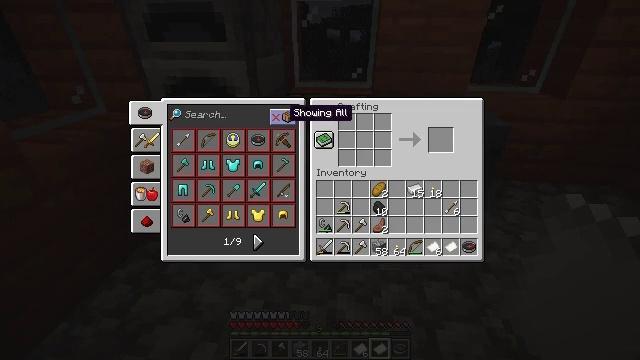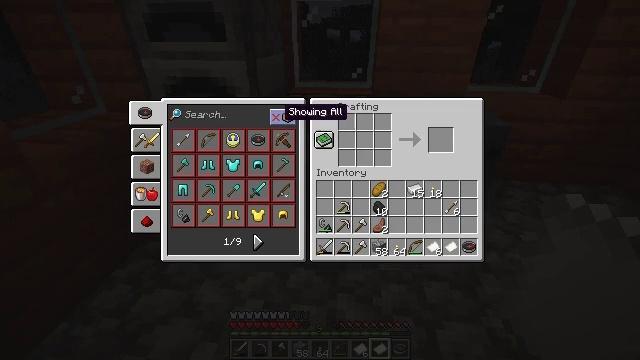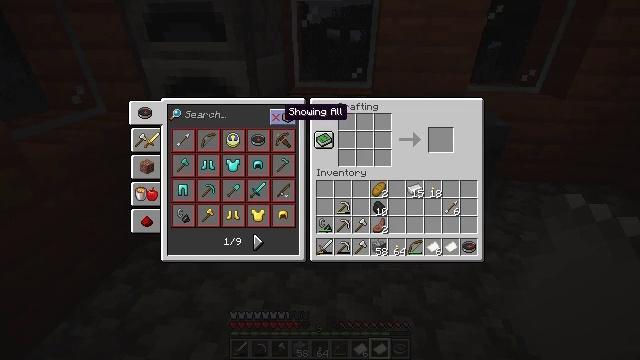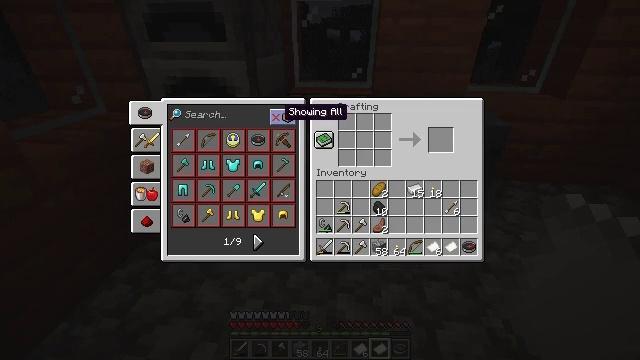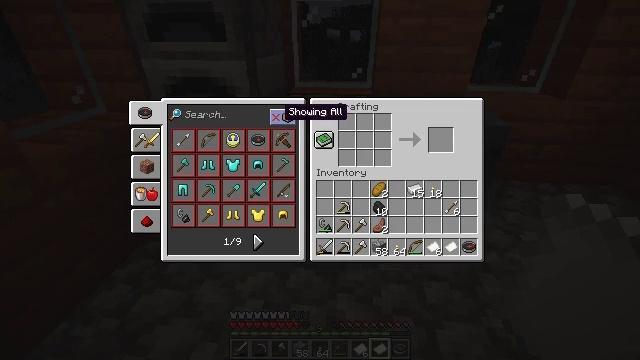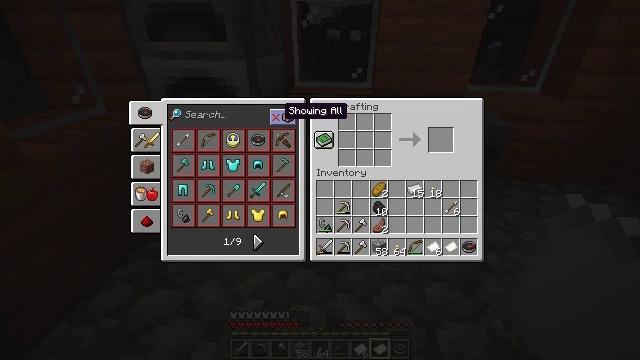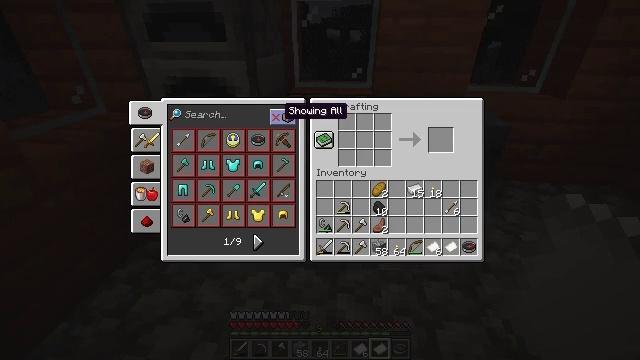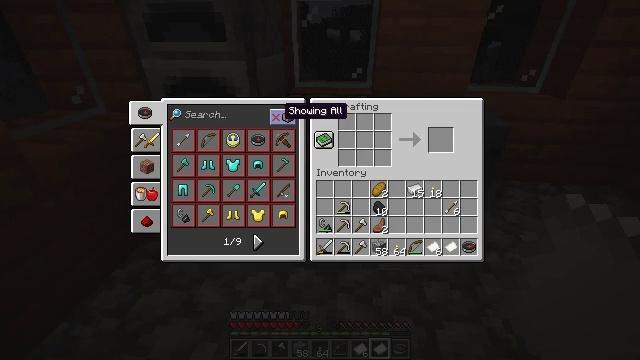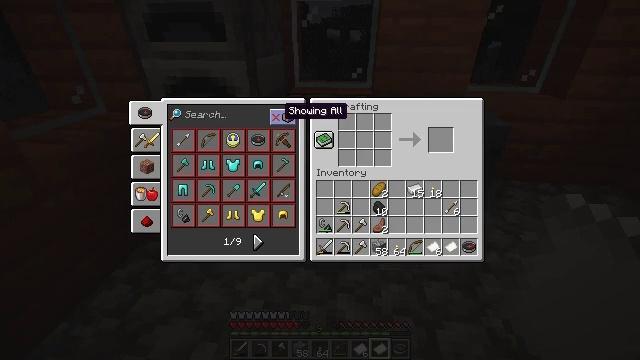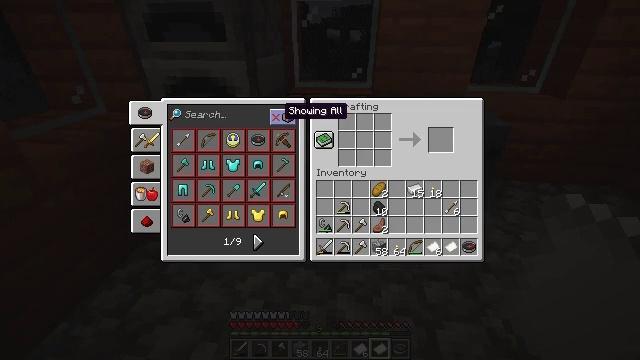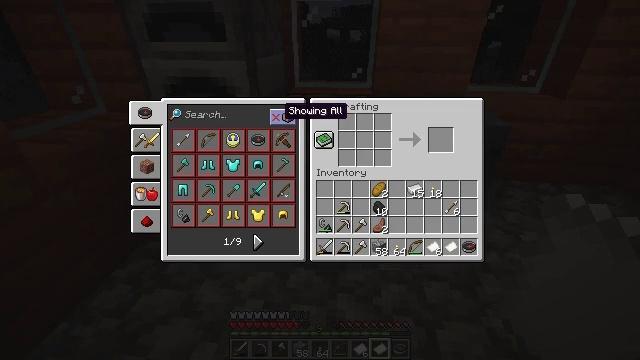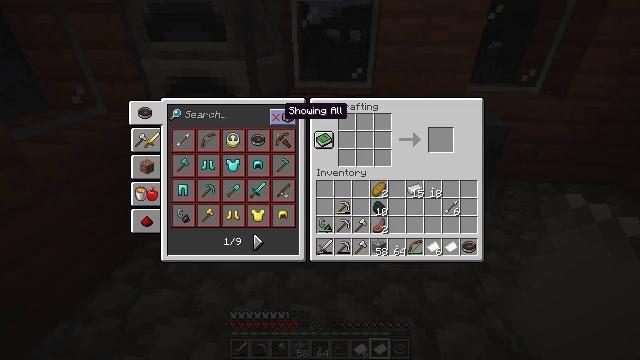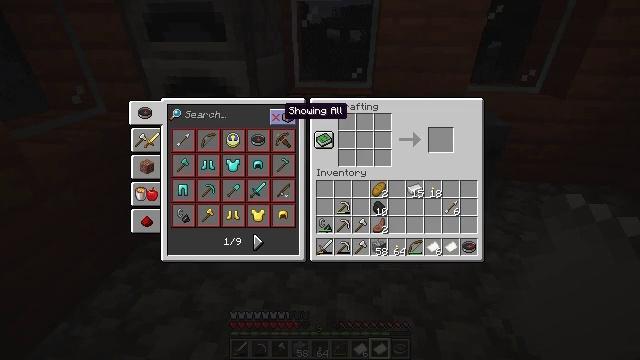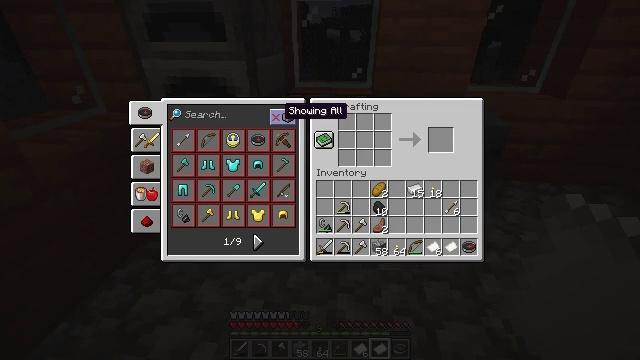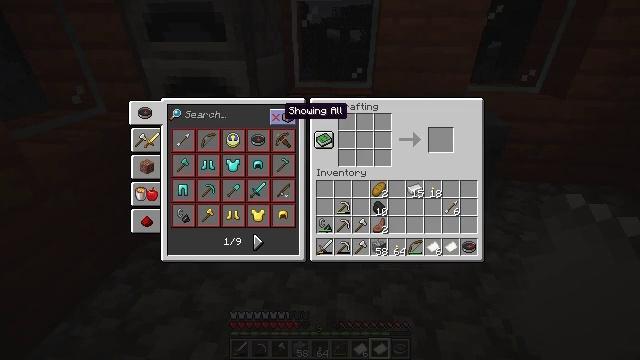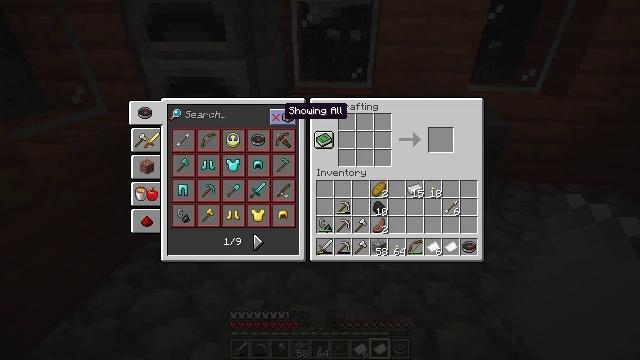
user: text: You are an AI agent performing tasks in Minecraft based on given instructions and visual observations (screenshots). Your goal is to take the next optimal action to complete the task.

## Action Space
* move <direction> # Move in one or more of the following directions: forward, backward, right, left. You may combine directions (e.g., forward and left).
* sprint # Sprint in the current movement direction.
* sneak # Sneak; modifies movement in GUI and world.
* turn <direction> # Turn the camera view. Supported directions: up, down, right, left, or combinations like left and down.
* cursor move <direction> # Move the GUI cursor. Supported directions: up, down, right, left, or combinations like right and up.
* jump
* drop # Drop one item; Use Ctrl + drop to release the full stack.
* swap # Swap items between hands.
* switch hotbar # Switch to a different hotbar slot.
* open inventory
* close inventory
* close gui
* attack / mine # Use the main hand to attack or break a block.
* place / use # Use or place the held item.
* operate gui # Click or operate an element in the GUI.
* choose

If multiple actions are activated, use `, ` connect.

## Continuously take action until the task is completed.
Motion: motion action
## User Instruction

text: Make sure you have materials to craft a stonecutter.
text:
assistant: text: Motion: no_op
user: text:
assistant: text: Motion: no_op
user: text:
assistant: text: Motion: no_op
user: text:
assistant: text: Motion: no_op
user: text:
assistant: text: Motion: no_op
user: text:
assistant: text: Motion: no_op
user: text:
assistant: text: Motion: no_op
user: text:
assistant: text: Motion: no_op
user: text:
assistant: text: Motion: no_op
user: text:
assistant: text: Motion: no_op
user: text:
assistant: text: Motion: no_op
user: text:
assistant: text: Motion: no_op
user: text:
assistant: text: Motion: no_op
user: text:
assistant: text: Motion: no_op
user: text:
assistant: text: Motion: no_op
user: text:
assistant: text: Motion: no_op
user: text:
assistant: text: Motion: no_op
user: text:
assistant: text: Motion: no_op
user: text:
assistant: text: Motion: no_op
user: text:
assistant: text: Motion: no_op
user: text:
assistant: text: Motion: no_op
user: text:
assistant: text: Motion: no_op
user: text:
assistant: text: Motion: no_op
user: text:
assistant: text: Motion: turn down
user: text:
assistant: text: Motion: turn down
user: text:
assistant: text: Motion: turn down
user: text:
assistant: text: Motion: turn left and down
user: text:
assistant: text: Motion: turn left and down
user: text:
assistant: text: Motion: turn left
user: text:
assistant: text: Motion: turn left and up